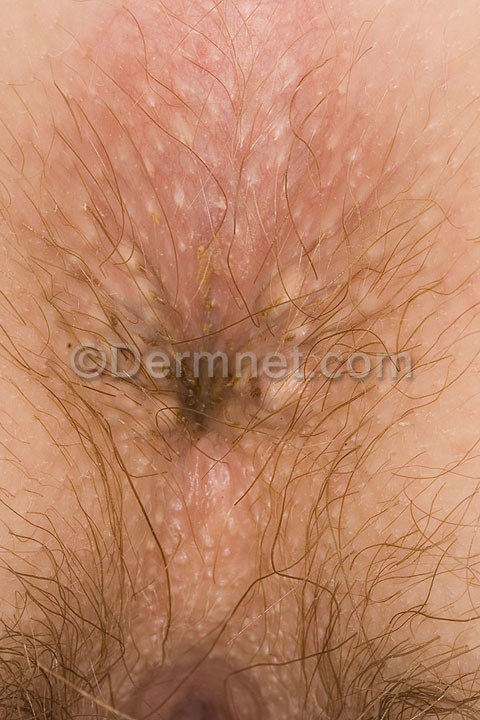
Disease: Acne and Rosacea Photos